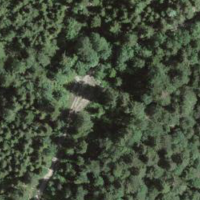
EUNIS habitat code: 44
Species observed at this site:
Cardamine heptaphylla
Impatiens parviflora
Heracleum sphondylium
Campanula trachelium